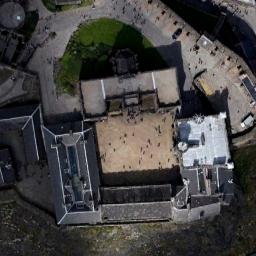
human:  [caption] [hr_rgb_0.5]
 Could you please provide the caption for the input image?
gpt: There are some trees near the palace .

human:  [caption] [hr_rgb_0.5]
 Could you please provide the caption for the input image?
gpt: The palace has a courtyard and a square .

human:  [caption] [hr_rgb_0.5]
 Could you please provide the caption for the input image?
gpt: The palace is surrounded by bare land .

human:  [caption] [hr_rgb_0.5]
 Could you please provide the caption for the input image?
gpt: The palace is on the open place next to some trees .

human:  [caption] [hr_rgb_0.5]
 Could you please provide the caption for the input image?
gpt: There are some green lawns beside the palace with black roofs .